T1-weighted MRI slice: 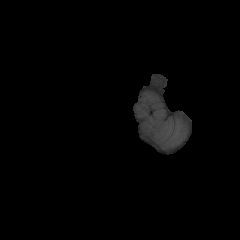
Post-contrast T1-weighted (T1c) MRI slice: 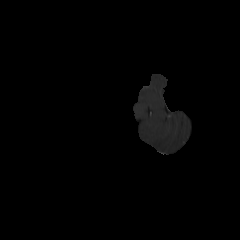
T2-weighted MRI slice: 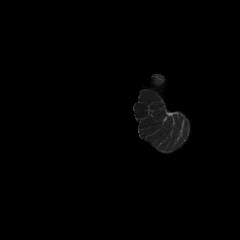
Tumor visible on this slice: no